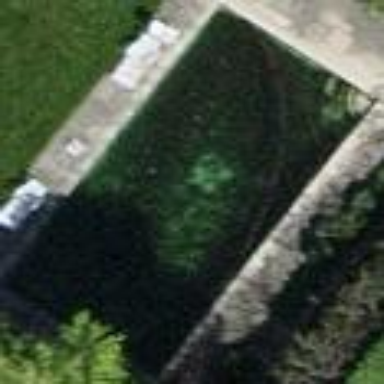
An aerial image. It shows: Swimming pool located in leisure land.